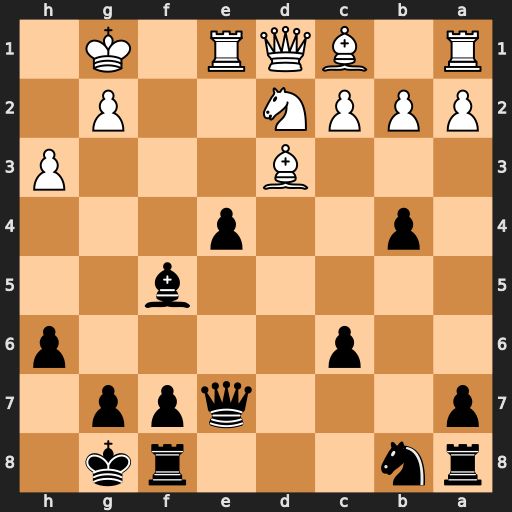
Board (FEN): rn3rk1/p3qpp1/2p4p/5b2/1p2p3/3B3P/PPPN2P1/R1BQR1K1
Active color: b
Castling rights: -
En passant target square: -
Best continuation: Qc5+ Kh1 exd3